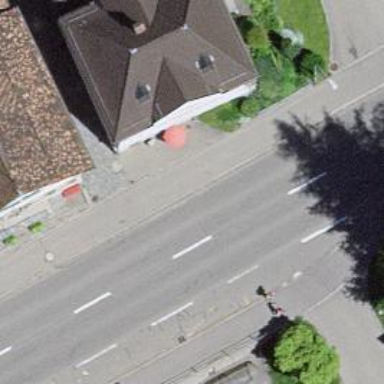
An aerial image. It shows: Bus stop with platform for public transport.